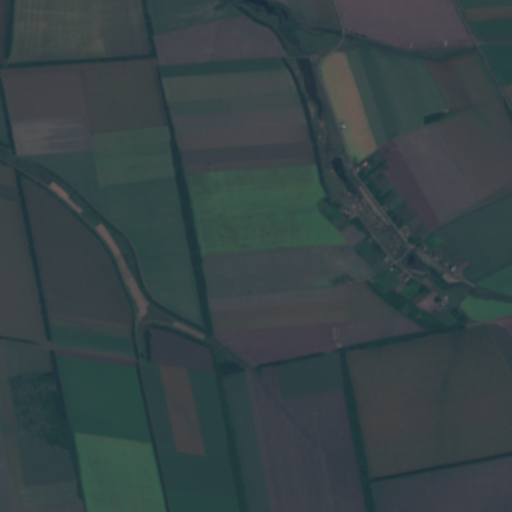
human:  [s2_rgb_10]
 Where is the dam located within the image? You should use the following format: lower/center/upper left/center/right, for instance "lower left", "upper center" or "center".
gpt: The dam is located in the upper center of the image.
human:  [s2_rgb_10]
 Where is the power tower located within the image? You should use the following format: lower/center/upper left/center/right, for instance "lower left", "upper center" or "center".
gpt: The power tower is located in the upper of the image.
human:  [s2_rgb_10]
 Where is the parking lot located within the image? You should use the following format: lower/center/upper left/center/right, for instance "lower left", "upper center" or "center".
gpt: There is no parking lot in the image.